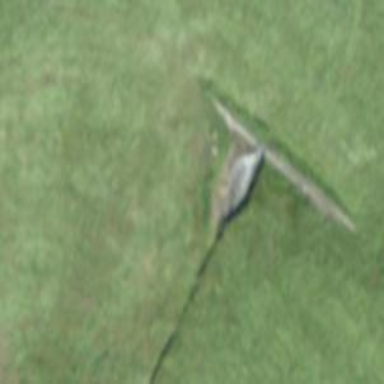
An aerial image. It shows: Tunnel.